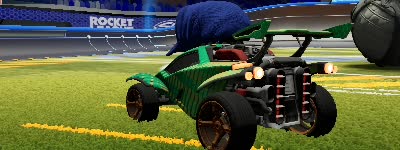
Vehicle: octane